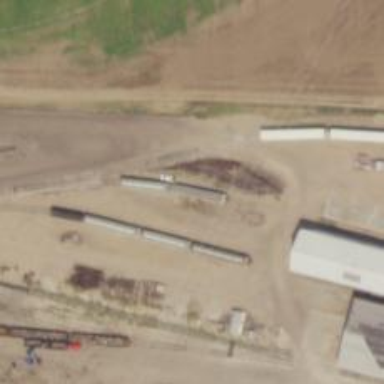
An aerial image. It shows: Railway siding for service.